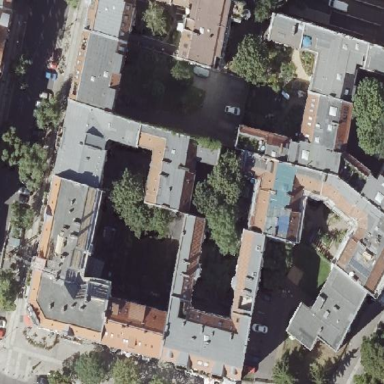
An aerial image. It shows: Apartment building with double saltbox roof shape.